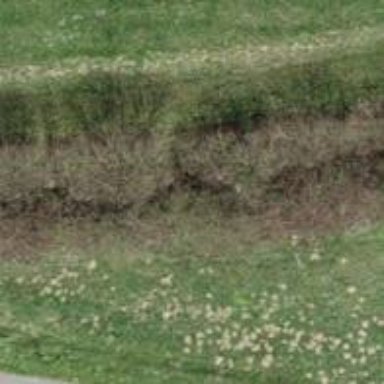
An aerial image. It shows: Hedge acting as barrier.